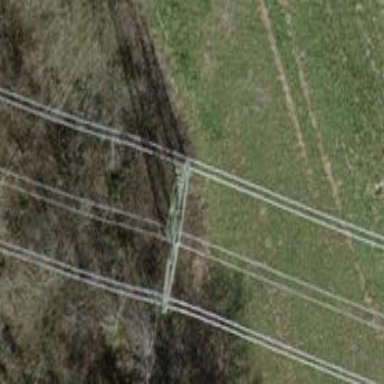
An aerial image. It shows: Lattice structure tower used for power distribution.